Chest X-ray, AP view. Patient: 16 years old, sex M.
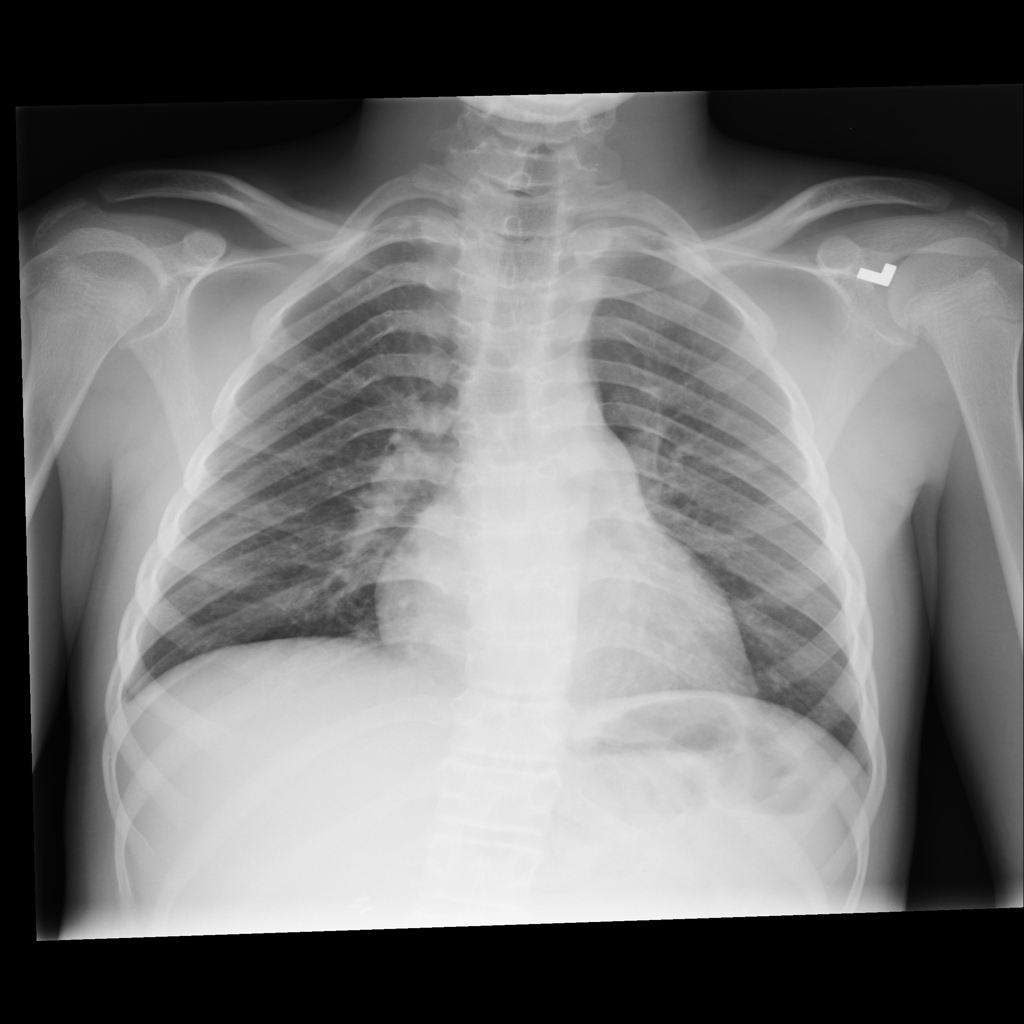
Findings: No Finding